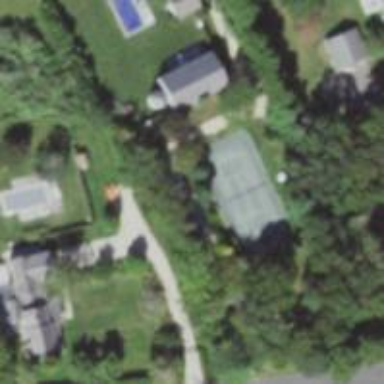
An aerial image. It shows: Driveway.